Question:
'''
prev.child("ViewLikes").child(postId).push().setValue("viewed");
'''
How to count the number of childs under the the root(<PHONE>).
I'm using Value event listener but still the I can't get the counts.
Inside Value event listener below for loop is used.
'''
for(DatanSnapshot a:DatanSnapshot.getChildren())
long count=a.getChildrenCount();
'''
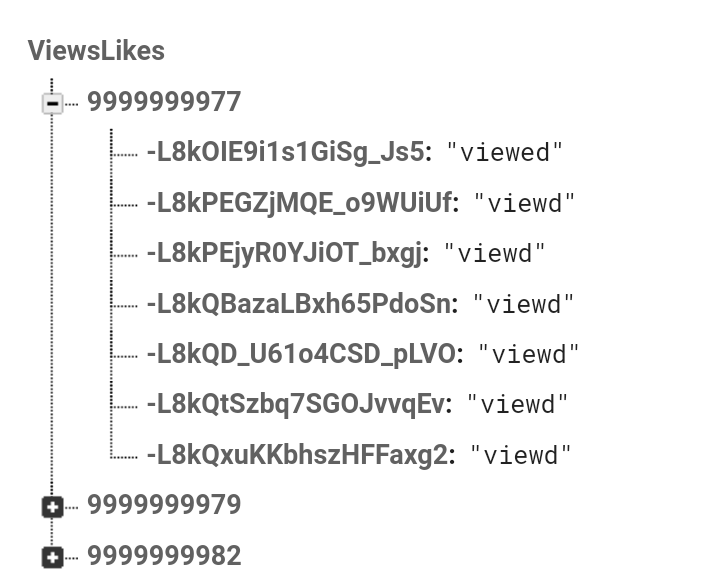
Answer: To get the number of childrens within the '<PHONE>' node, please use the following code:
'''
DatabaseReference rootRef = FirebaseDatabase.getInstance().getReference();
DatabaseReference ref = rootRef.child("ViewLikes").child("<PHONE>");
ValueEventListener valueEventListener = new ValueEventListener() {
@Override
public void onDataChange(DataSnapshot dataSnapshot) {
long count = dataSnapshot.getChildrenCount();
Log.d("TAG", "count= " + count);
}
@Override
public void onCancelled(DatabaseError databaseError) {}
};
ref.addListenerForSingleValueEvent(valueEventListener);
'''
The out will be: 'count= 7'